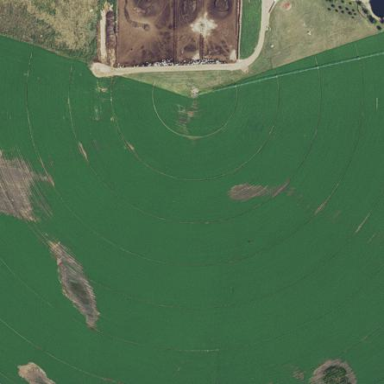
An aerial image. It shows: Farmland with pivot irrigation system.